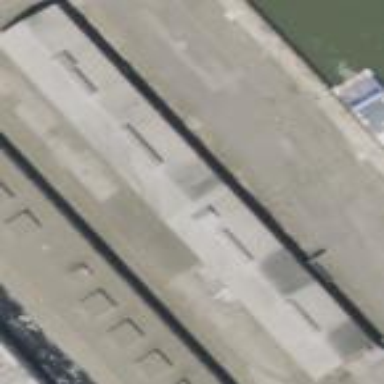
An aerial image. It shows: Warehouse building.